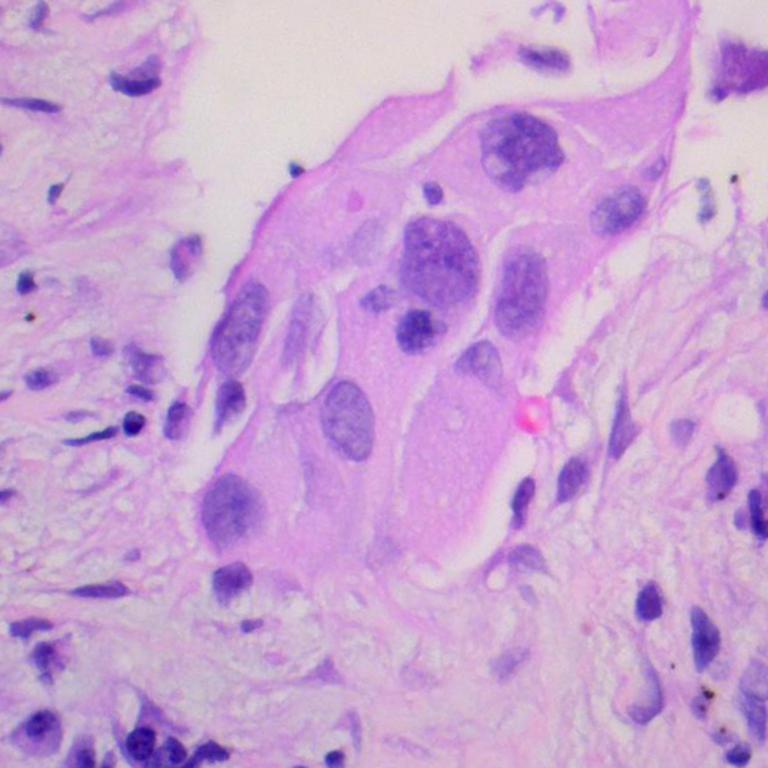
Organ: lung
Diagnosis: adenocarcinomas